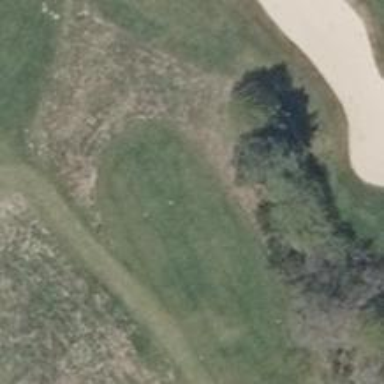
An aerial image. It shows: Golf tee.